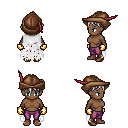
a pixel art fantasy rpg character, female body template, human, dark skin, white tattered cape, magenta pants, white short bangs hairstyle, leather cap, gold gloves, brown shoes, four views (front, back, left, right), 2x2 character sprite sheet, small pixel art, hard edges, no anti-aliasing